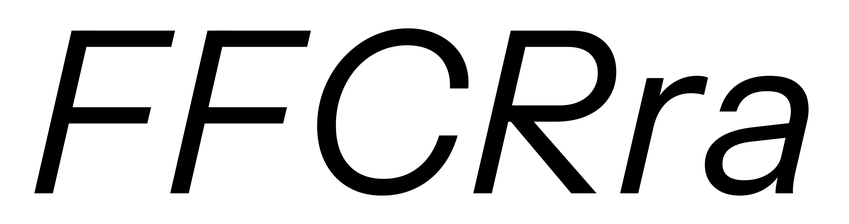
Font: InstrumentSans-Italic_Italic